Interaction volume radius: 5 \u00c5
Interaction volume height: 15 \u00c5
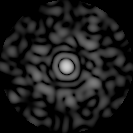
Disorder parameter: 0.8415